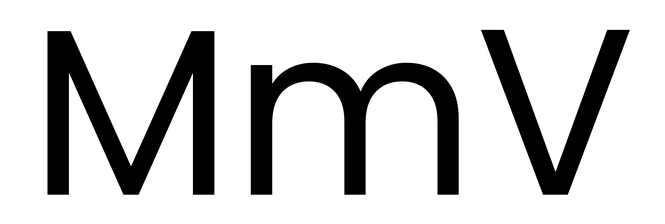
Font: Poppins-Regular